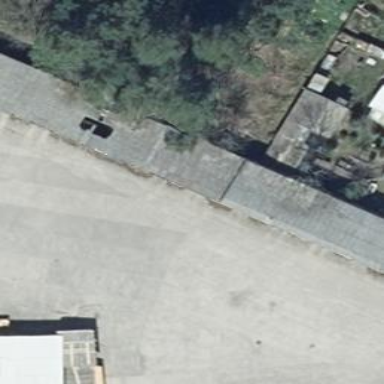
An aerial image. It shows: Building with flat grey roof.